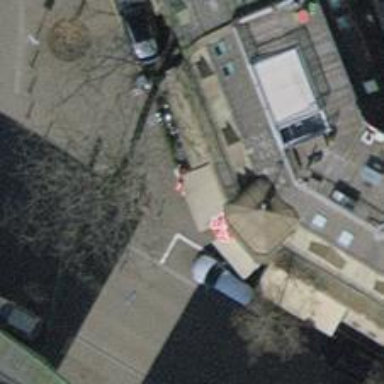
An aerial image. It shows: Surveillance system is in place.